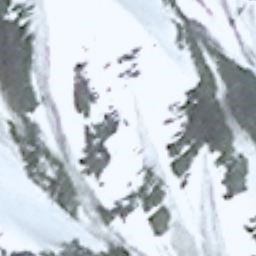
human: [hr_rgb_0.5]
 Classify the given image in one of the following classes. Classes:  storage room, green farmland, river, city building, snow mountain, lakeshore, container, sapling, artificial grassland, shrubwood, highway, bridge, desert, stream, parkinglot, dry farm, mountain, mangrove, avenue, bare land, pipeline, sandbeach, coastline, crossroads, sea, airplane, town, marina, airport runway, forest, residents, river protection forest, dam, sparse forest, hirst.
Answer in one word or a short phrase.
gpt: snow mountain